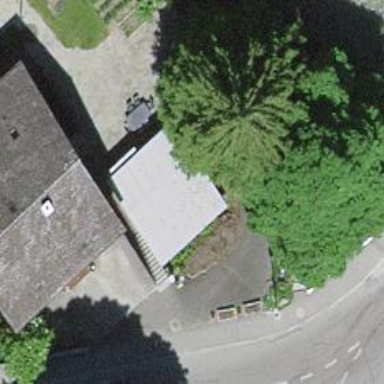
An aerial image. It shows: Garage.